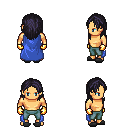
a pixel art fantasy rpg character, male body template, human, tanned skin, blue cape, teal pants, raven long hairstyle, gold gloves, gray slippers, four views (front, back, left, right), 2x2 character sprite sheet, small pixel art, hard edges, no anti-aliasing